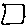
Label: square